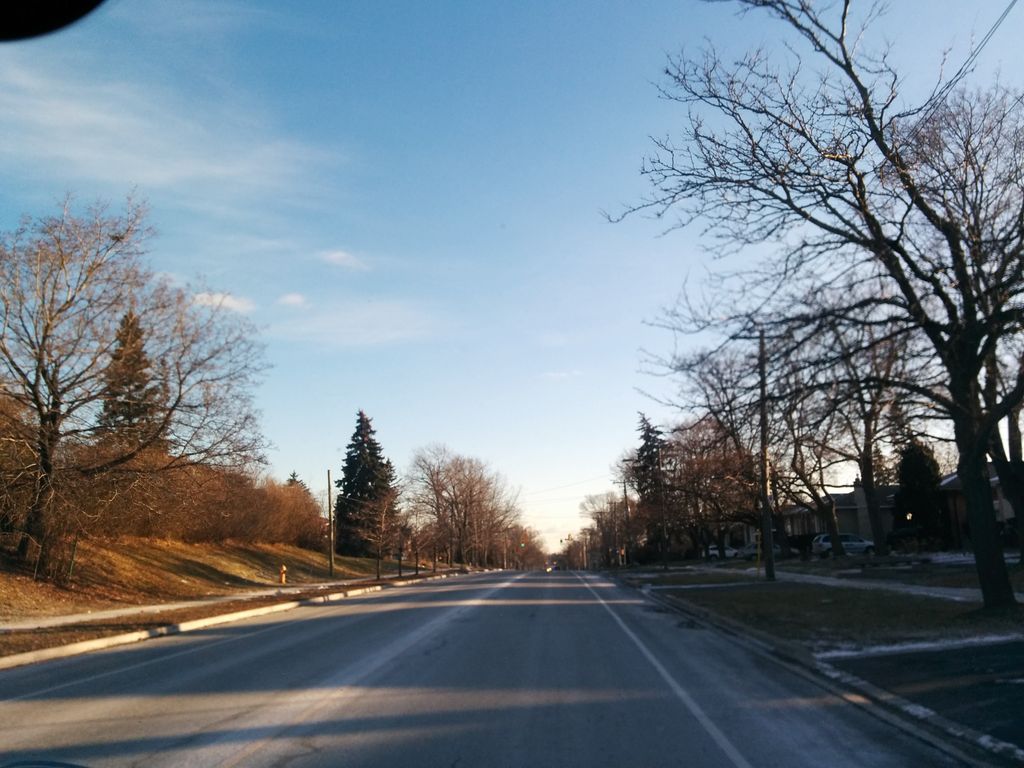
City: toronto